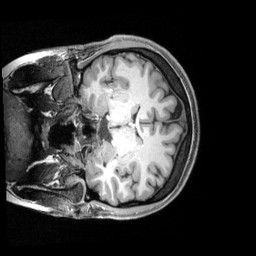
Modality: T1w
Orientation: coronal
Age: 24
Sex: female
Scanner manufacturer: siemens
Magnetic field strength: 3 T
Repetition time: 2.4 s
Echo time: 0.00219 s